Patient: sex M, age 47
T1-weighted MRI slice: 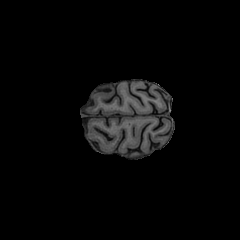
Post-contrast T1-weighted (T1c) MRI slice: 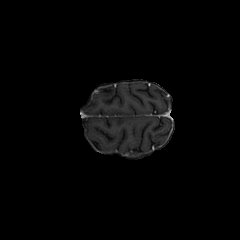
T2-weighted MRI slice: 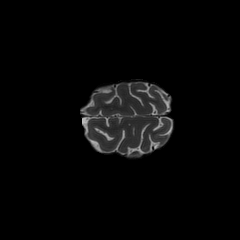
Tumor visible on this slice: no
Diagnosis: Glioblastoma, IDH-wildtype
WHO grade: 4